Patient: sex M, age 49
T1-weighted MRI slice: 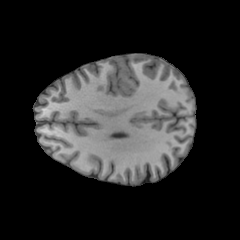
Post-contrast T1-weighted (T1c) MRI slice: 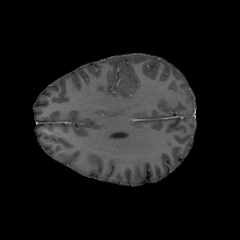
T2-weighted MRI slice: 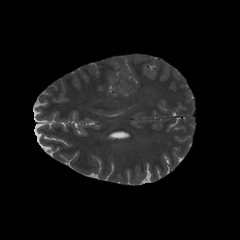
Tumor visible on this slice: no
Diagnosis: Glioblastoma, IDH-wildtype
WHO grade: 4